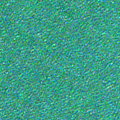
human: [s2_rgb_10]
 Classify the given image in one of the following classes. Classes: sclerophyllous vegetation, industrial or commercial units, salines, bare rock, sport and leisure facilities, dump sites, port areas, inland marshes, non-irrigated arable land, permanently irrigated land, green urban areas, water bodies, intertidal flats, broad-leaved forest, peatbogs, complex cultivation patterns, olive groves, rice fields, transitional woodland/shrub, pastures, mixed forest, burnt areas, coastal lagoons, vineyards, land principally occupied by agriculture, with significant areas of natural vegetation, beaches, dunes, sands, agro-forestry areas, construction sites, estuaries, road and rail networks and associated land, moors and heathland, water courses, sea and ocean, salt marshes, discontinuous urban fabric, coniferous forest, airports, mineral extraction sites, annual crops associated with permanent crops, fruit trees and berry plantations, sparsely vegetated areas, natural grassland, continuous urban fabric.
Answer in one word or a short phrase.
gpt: sea and ocean